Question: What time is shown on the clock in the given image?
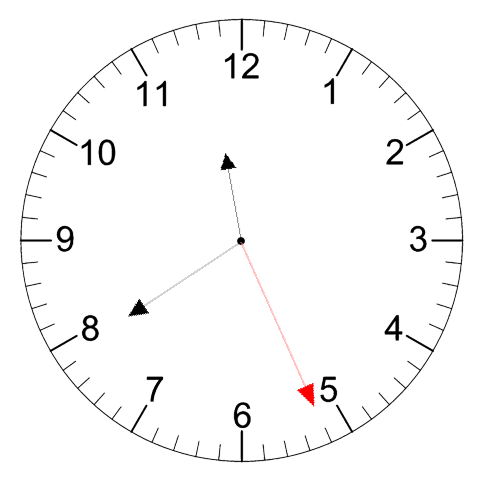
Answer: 11:39:26